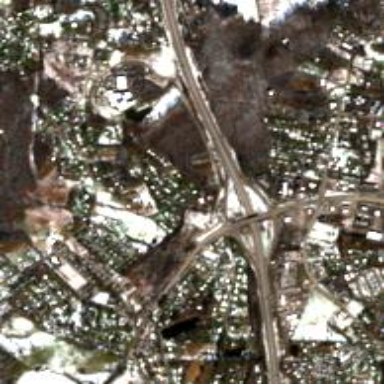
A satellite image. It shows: This image shows trunk highway that functions as expressway.